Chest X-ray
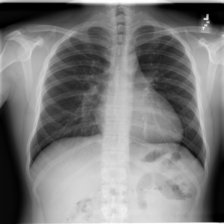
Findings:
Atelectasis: negative
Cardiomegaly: positive
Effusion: negative
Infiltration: negative
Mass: negative
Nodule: negative
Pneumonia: negative
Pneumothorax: negative
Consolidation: negative
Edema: negative
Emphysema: negative
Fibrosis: negative
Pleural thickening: negative
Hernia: negative